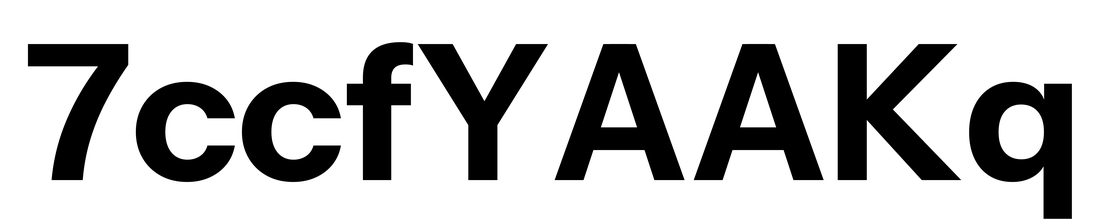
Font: InstrumentSans_Bold